Brain MRI, t2w sequence, axial 2D slice.
Patient: age 20, sex F, weight 90 kg, height 1.9 m
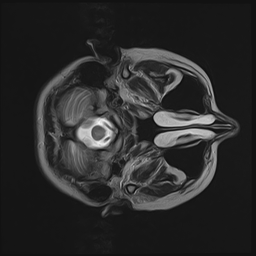